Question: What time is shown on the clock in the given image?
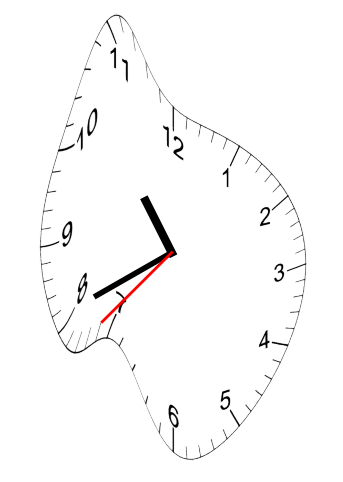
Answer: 10:40:37